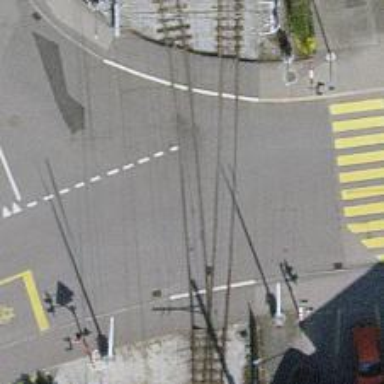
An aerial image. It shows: Level crossing with double half barrier.